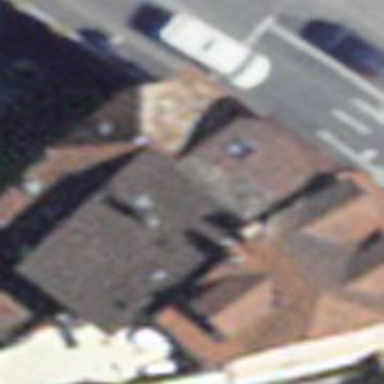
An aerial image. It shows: Cozy house that also serves as cafe.